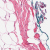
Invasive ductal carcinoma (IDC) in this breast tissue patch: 0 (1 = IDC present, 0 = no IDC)